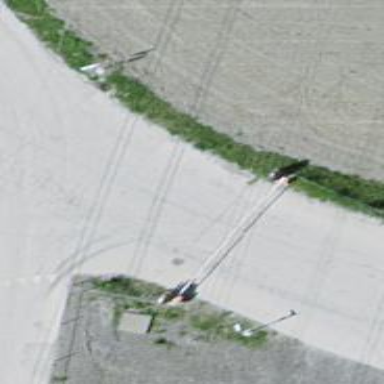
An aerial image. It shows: Lift gate barrier.